Field crop: maize
Growth stage: 2
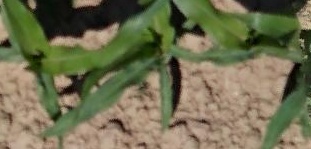
Species: maize